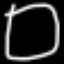
Label: square